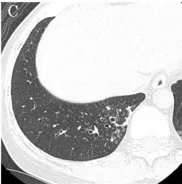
High-resolution computed tomography (HRCT) and bronchial thermoplasty (BT) findings; HRCT showed bronchial wall thickening and infiltrative shadows at the right inferior lobe before the first BT (A, B, C).
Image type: radiology (ct)